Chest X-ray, PA view. Patient: 62 years old, sex F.
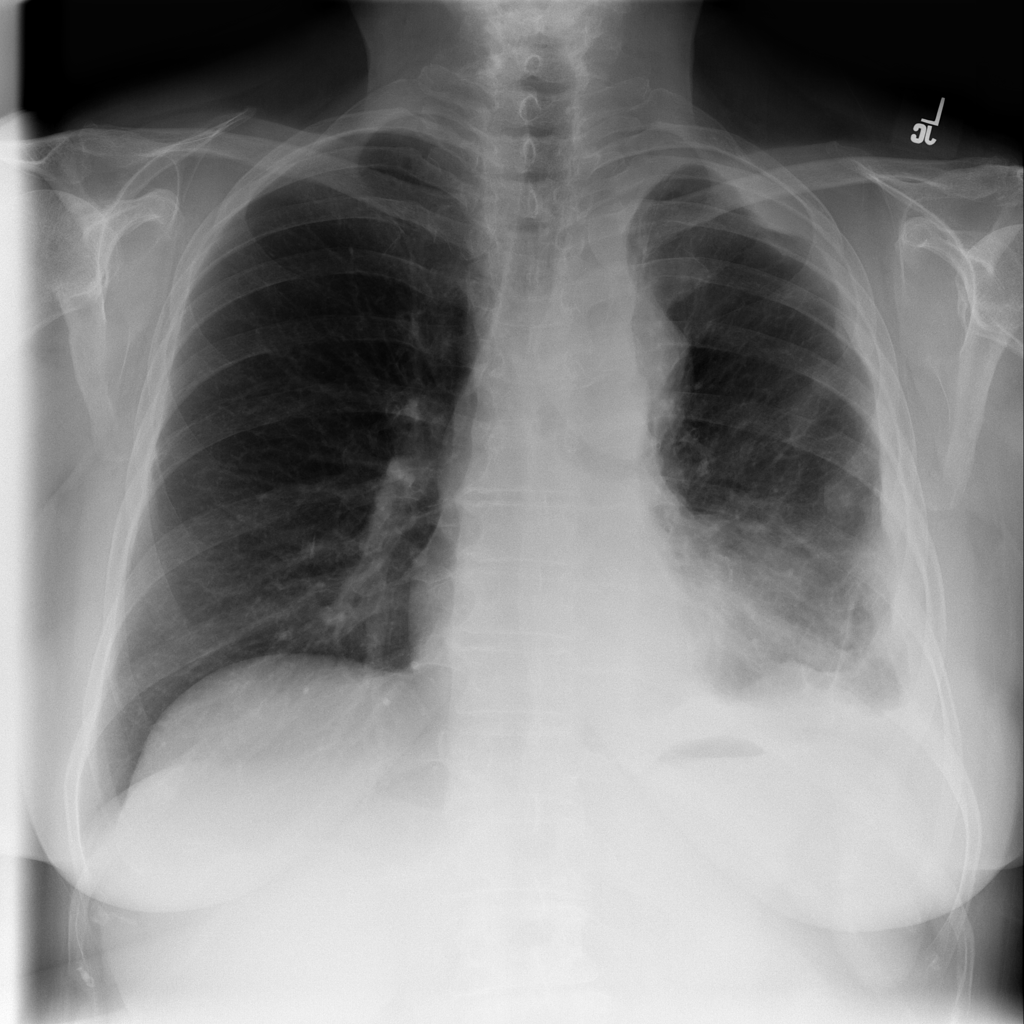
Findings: Effusion, Nodule